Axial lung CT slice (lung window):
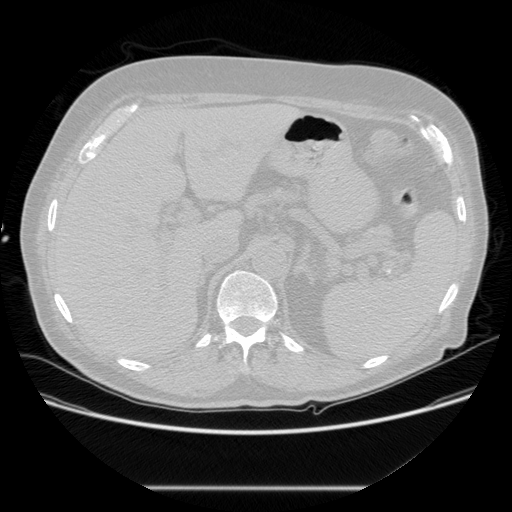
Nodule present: no